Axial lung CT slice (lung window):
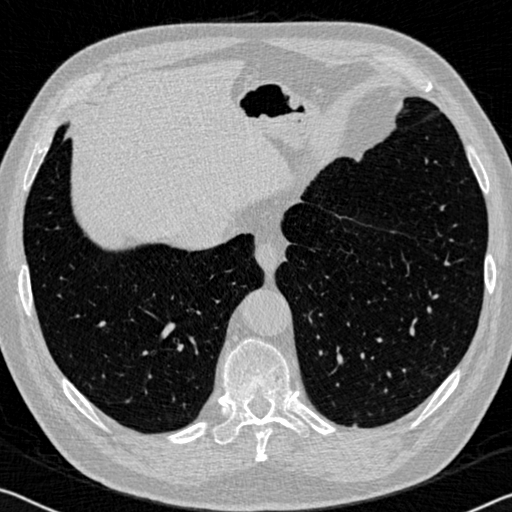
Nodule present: no